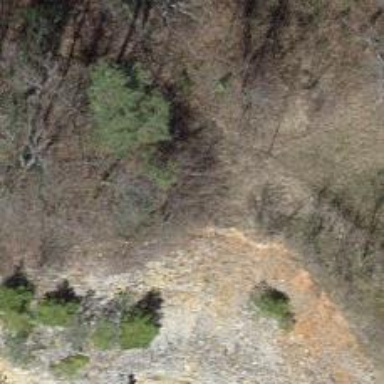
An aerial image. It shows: Cliff in nature.